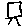
Label: square